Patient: sex M, age 57
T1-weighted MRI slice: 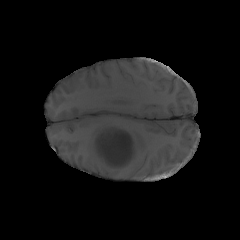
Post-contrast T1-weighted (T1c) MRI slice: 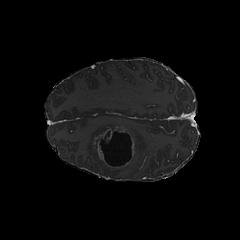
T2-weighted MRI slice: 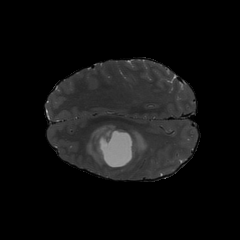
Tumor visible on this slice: yes
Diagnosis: Glioblastoma, IDH-wildtype
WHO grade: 4